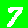
Digit: 7